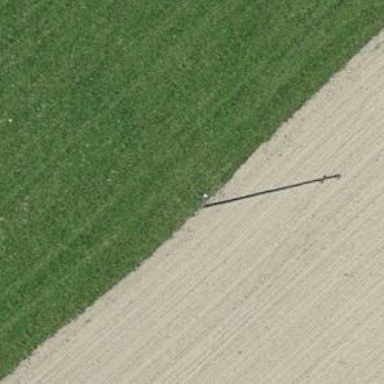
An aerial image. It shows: Minor power line with three cables.